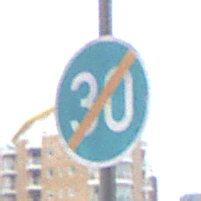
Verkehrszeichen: EndeMindestgeschwindigkeit
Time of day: MorningAfternoon
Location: Outdoor (Urban)
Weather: Overcast
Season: NotSpecified
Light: Natural